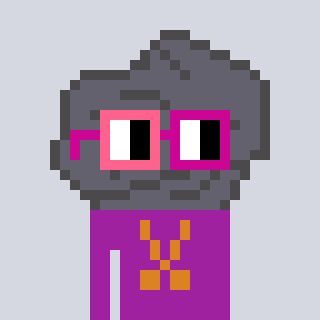
a pixel art character with square pink and red glasses, a rock-shaped head and a magenta-colored body on a cool background